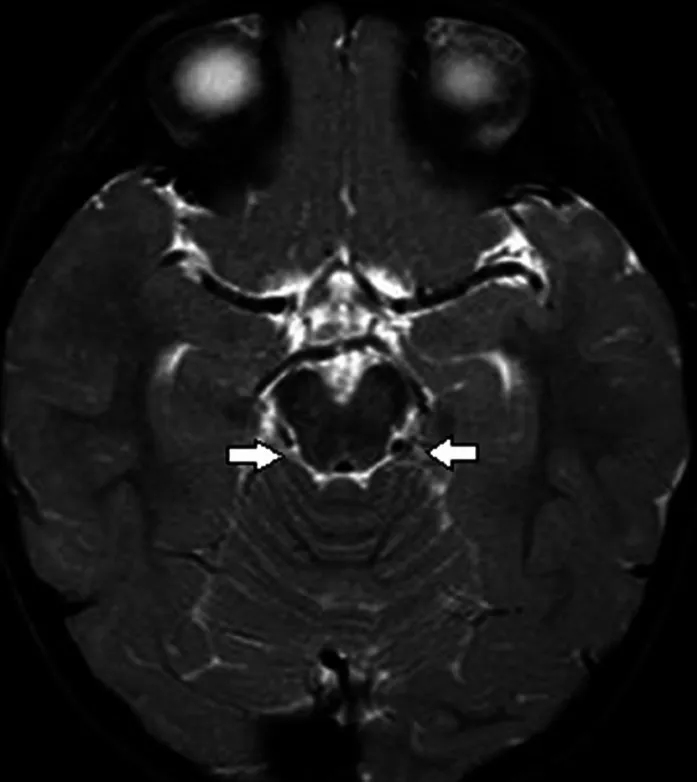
Magnetic resonance imaging of the brain of proband III:2. The thin linear structure coursing obliquely from the left pontomedullary region in the left pontine cistern suggests the left abducens nerve, which was absent in the right side.
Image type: radiology (mri)